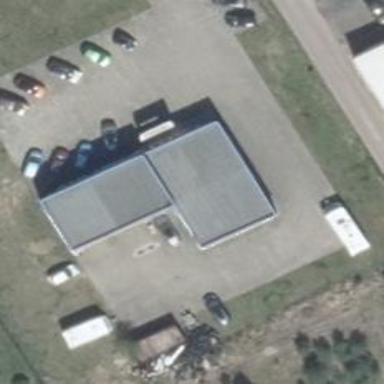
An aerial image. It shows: Shop that sells cars.